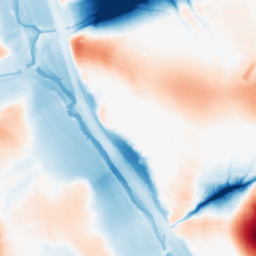
Category: morphological
Decomposition family: tophat_combined
Decomposition parameters: size: 50
Upsampling method: regularized
Upsampling parameters: scale: 4
lambda_reg: 0.001
Upsampling scale: 4